Question: I have been working on <URL> for the last few days. With no luck on trying to display the stream on '<embed src>' tag, I just tried to display it on a new window.
The new window shows PDF
Any idea why the content of the pdf is not showing?
'''
$http.post('/fetchBlobURL',{myParams}).success(function (data) {
var file = new Blob([data], {type: 'application/pdf'});
var fileURL = URL.createObjectURL(file);
window.open(fileURL);
});
'''
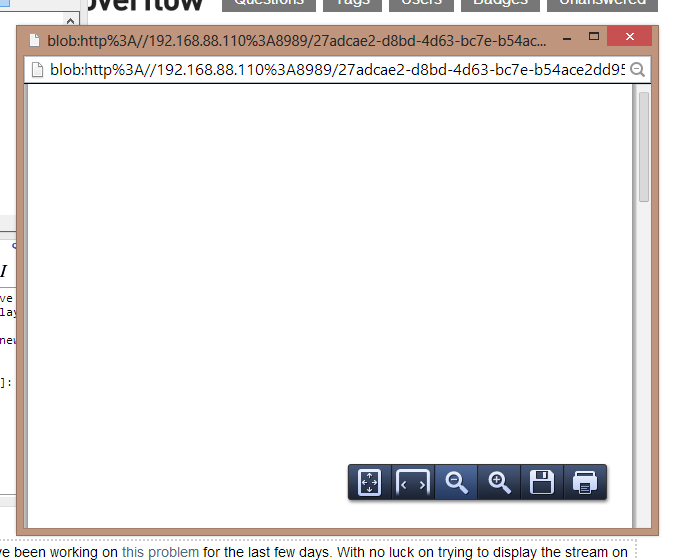
Answer: You need to set the 'responseType' to 'arraybuffer' if you would like to create a 'blob' from your response data:
'''
$http.post('/fetchBlobURL',{myParams}, {responseType: 'arraybuffer'})
.success(function (data) {
var file = new Blob([data], {type: 'application/pdf'});
var fileURL = URL.createObjectURL(file);
window.open(fileURL);
});
'''
more information: <URL>